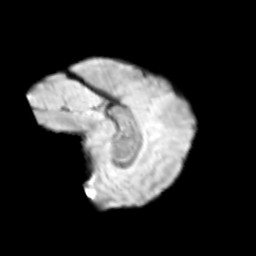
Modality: T2w
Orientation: sagittal
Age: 11
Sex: male
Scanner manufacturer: siemens
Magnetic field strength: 3 T
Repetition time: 3.8 s
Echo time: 0.07 s